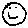
Label: smiley face